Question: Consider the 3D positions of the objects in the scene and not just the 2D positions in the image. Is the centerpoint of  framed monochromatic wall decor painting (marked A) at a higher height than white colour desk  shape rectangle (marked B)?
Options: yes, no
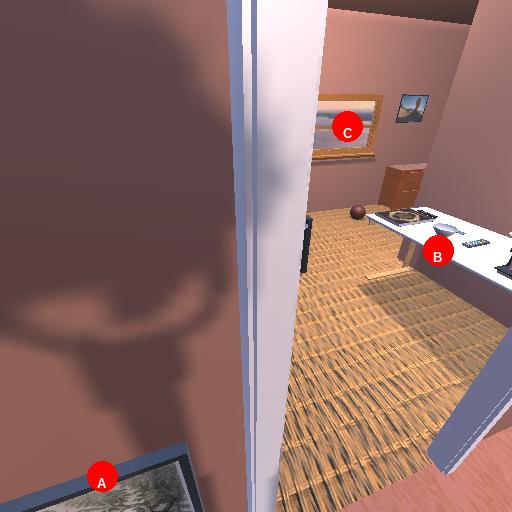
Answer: yes